Field crop: tomato
Growth stage: 2
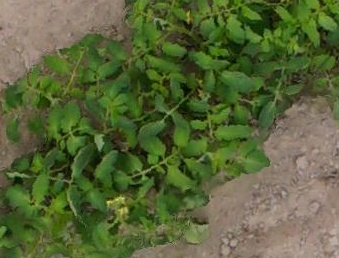
Species: tomato